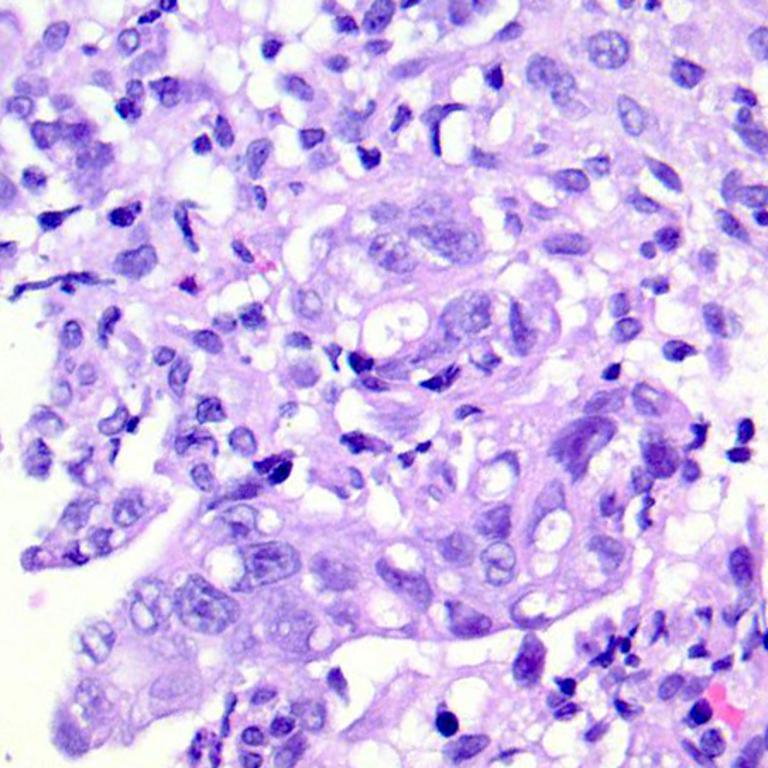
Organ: colon
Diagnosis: adenocarcinomas